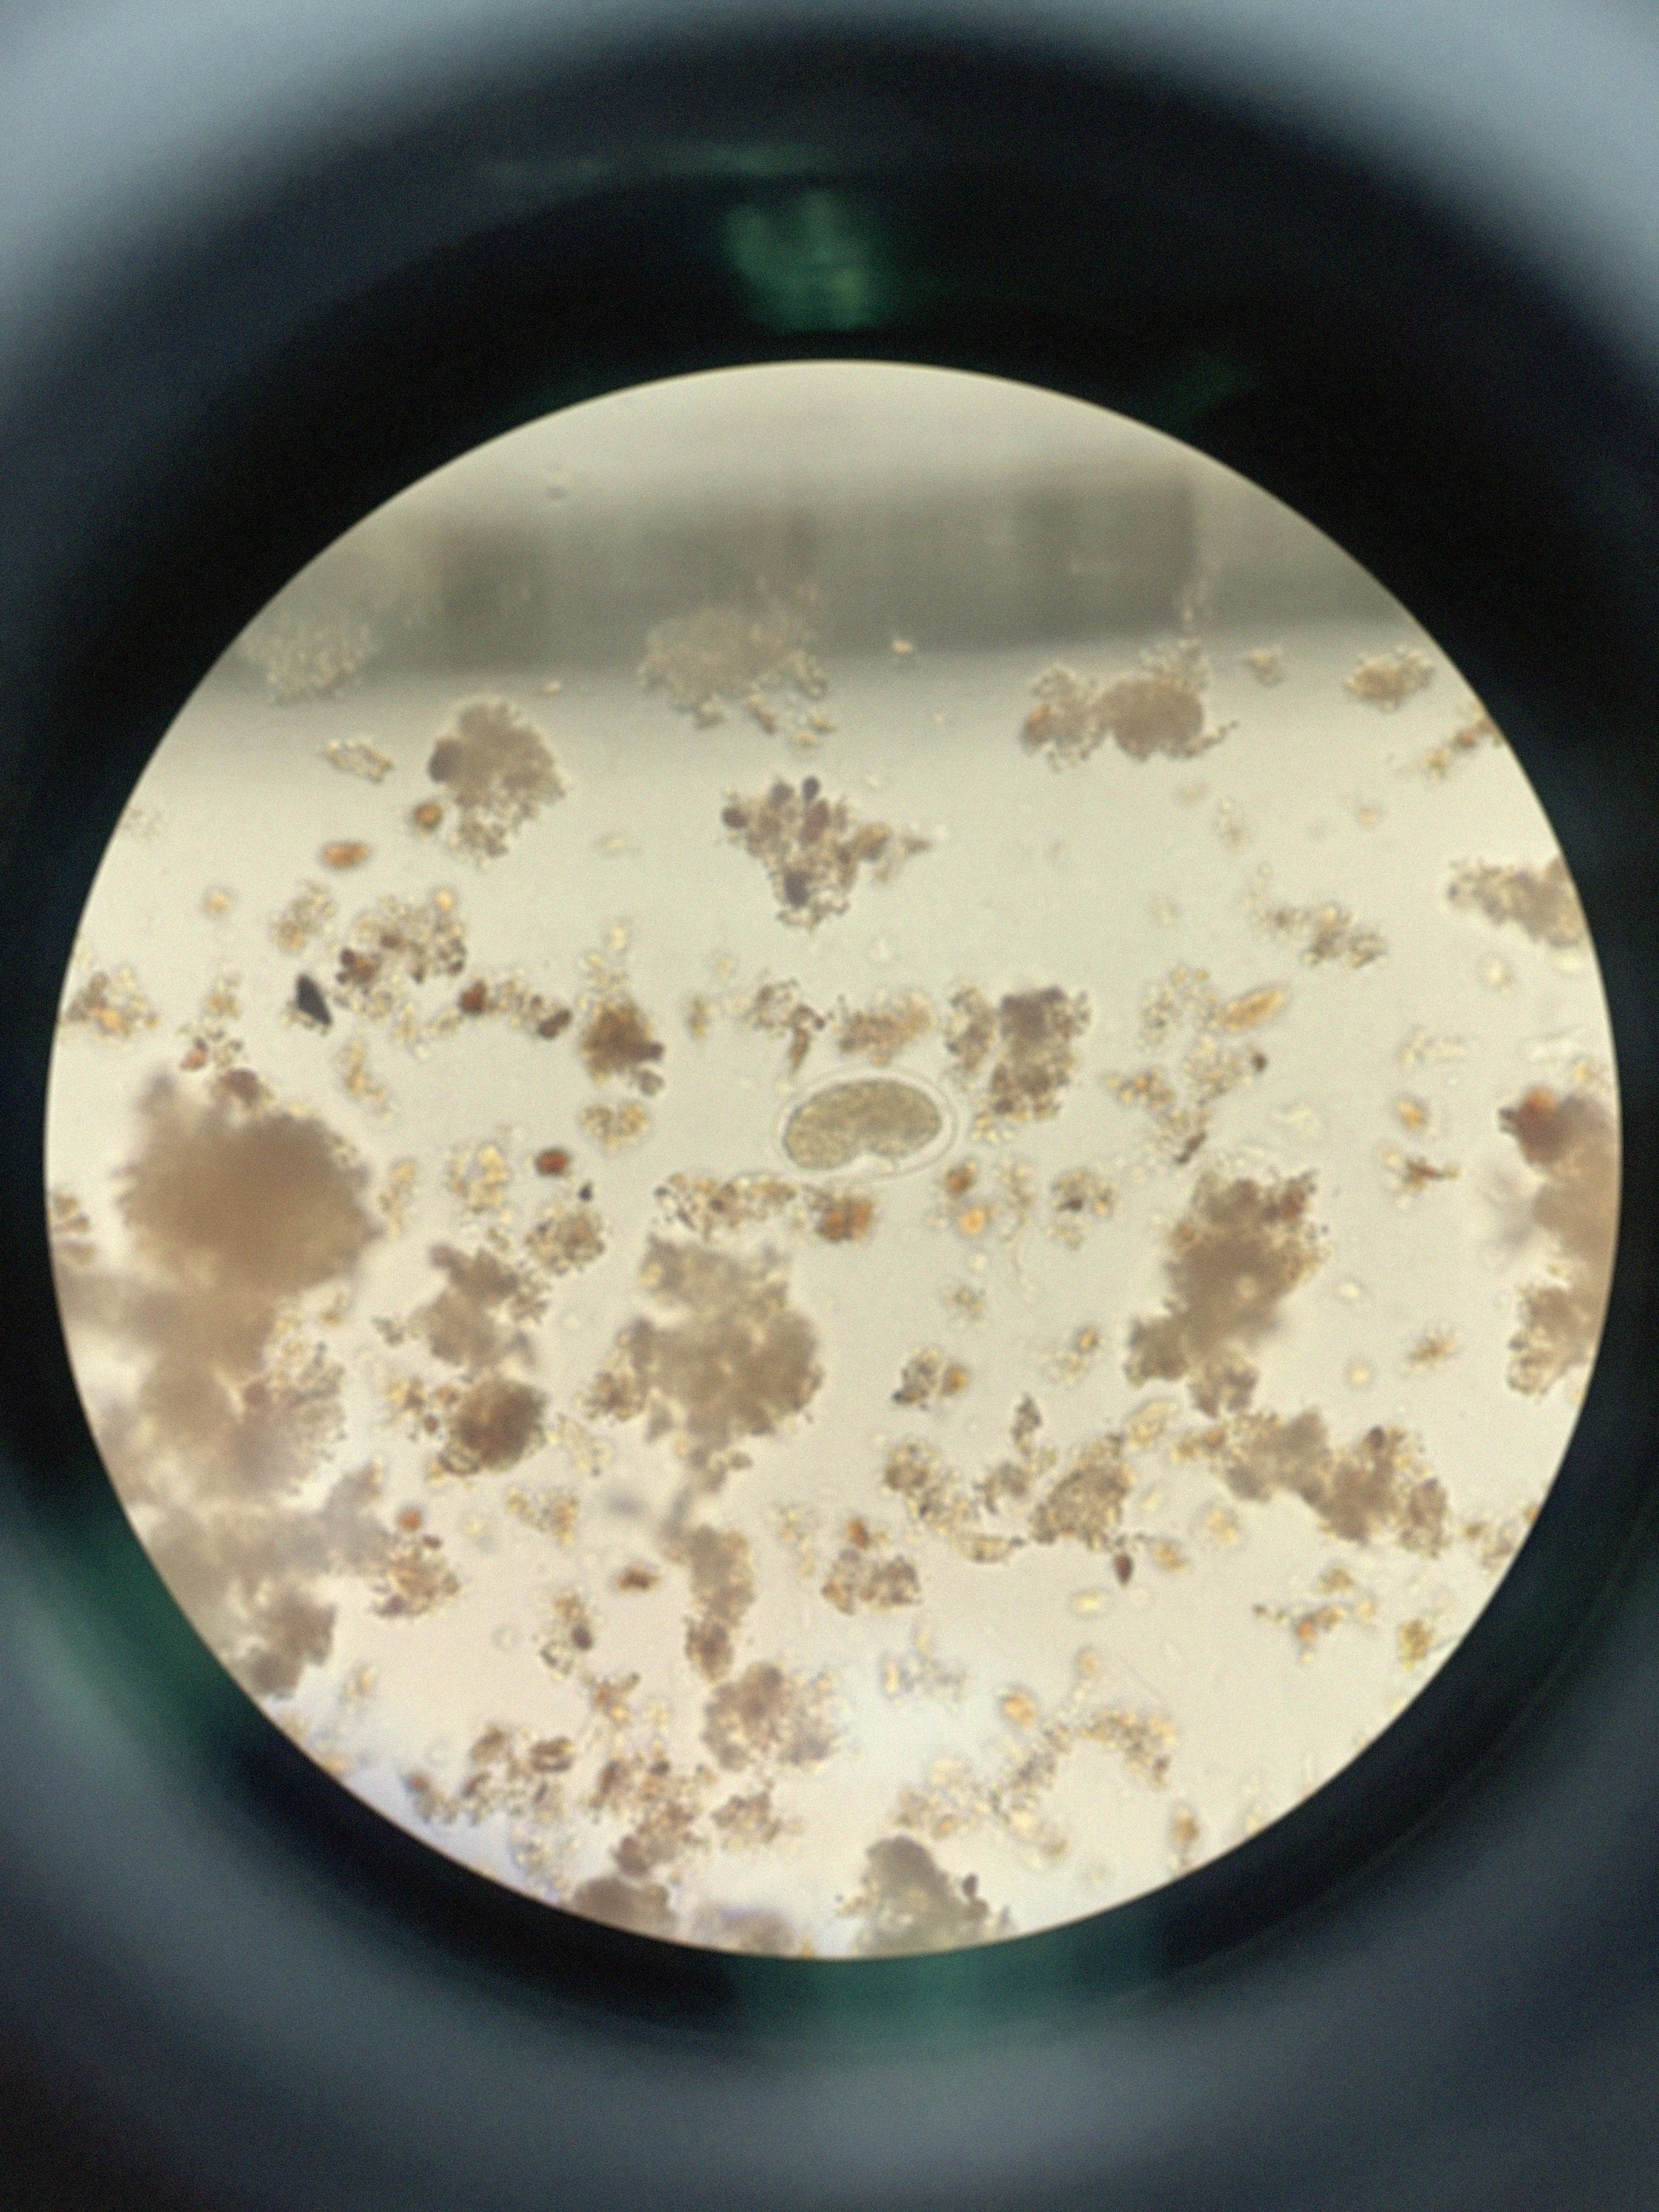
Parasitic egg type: Hookworm egg